Brain MRI, t1w sequence, axial 2D slice.
Patient: age 53, sex F, weight 90 kg, height 1.9 m
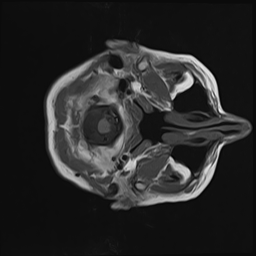